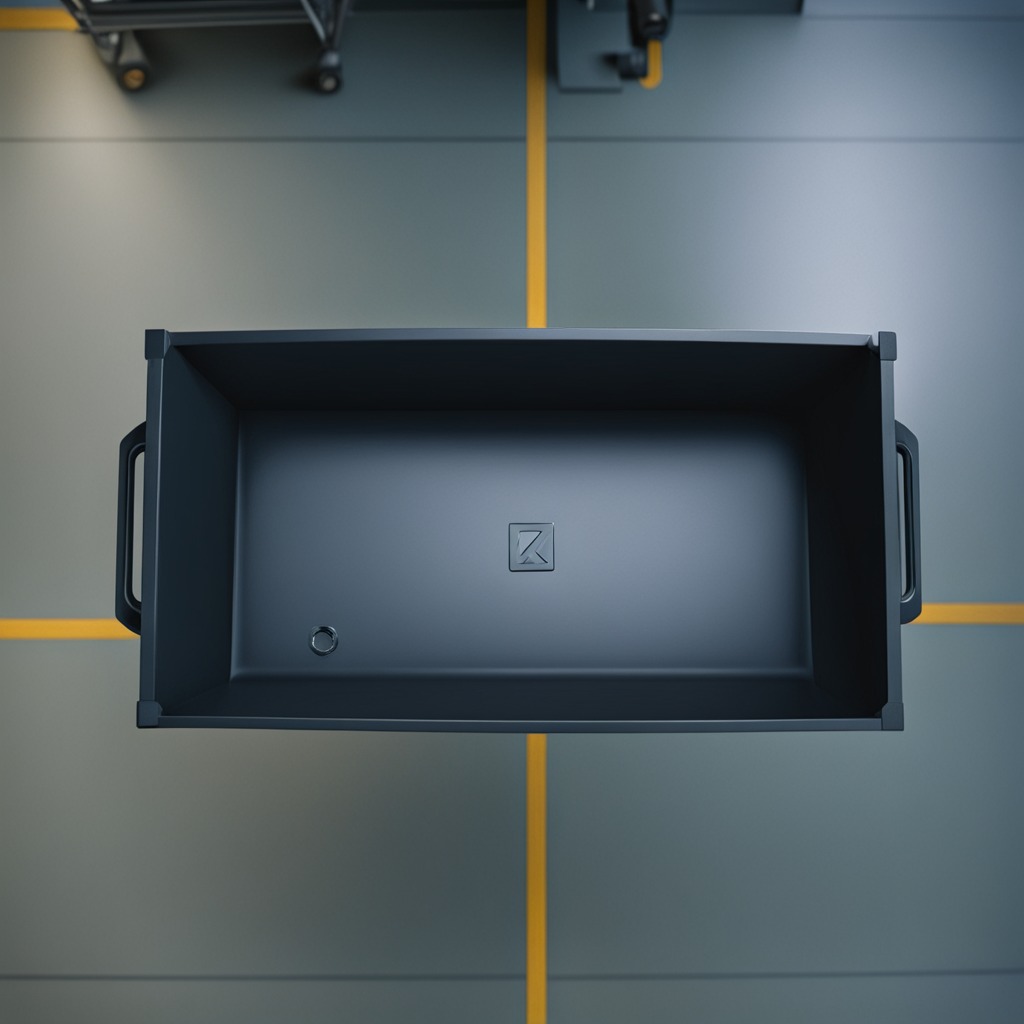
A flat metal washer lying on a toolbox surface in an airplane hangar workshop.